Question: I was using TFS Source Control to store my code in a centralized repository but the only drawback was, I wasn't able to just download a single file and make changes and check it back in. Also, each PC is required to have a VS license to use Source Control.
I was researching on other options and came across Git and I installed in in my PC. I have created a repository and still learning the ins and outs. I do have some question which I hope this community can help me answer.
I have a server where I would like to check in all repositories and allow multiple PCs to download the file to their local PC and make changes and commit back to the server.
Here is a scenario:

So if I create a new files/project in my PC (PC 1), I would like to commit to the server. Once that is done, PC 2 would like to download that to the local machine and make changes and commit it back to the server. PC 2 would also like to have the ability to pick and choose the file it wants to download locally to make edit.
Is it possible with Git or is there a better alternate to TFS Source Control.
I would like the following function:
- - -
Thanks for the help.
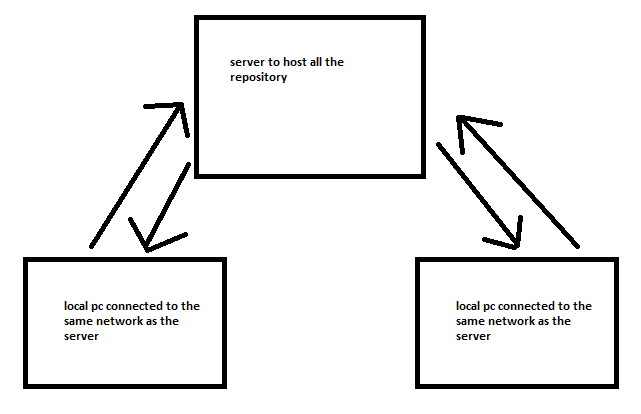
Answer: Hope this makes it clearer.. Couldn't fit all this in comments!!
Remotes are URLs in a Git repository to other remote repositories that are hosted on the Internet, locally or on the network.
Such remotes can be used to synchronize the changes of several Git repositories. A local Git repository can be connected to multiple remote repositories and you can synchronize your local repository with them via Git operations.
Think of remotes as shorter bookmarks for repositories. You can always connect to a remote repository if you know its URL and if you have access to it. Without remotes the user would have to type the URL for each and every command which communicates with another repository.
It is possible that users connect their individual repositories directly, but a typically Git workflow involves one or more remote repositories which are used to synchronize the individual repository. Typically the remote repository which is used for synchronization is located on a server which is always available.
Remote Git repositories
Tip A remote repository can also be hosted in the local file system.
A remote repository on a server typically does not require a working tree. A Git repository without a working tree is called a bare repository. You can create such a repository with the --bare option.
# create a bare repository
git init --bare
By convention the name of a bare repository should end with the .git extension.
To create a bare Git repository in the Internet you would, for example, connect to your server via the SSH protocol or you use some Git hosting platform, e.g., GitHub.com.